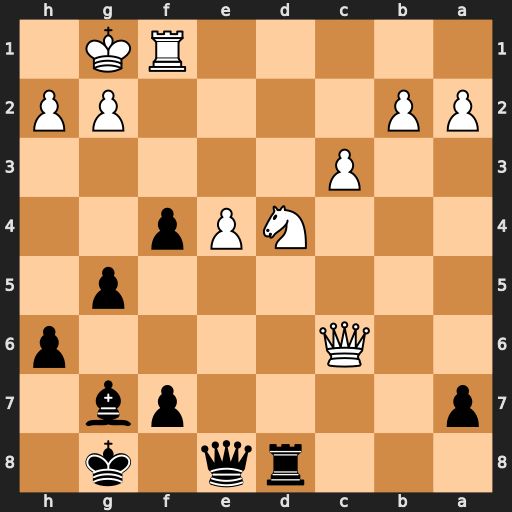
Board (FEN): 3rq1k1/p4pb1/2Q4p/6p1/3NPp2/2P5/PP4PP/5RK1
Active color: b
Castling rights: -
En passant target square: -
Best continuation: Bxd4+ cxd4 Qxc6